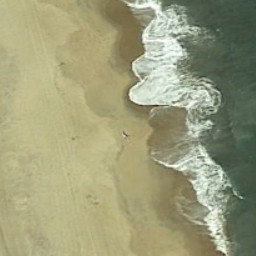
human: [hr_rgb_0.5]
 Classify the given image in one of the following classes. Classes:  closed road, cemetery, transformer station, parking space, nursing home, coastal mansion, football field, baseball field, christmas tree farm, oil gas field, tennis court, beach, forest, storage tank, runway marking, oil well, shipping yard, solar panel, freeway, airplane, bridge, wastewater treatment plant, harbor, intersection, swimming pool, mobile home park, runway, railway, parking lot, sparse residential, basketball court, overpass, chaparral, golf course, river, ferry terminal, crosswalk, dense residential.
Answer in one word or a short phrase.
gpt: beach